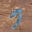
Label: 7